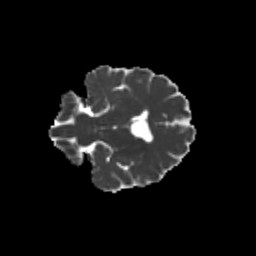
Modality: MD
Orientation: coronal
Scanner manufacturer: siemens
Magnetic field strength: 3 T
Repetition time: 9.2 s
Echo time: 0.084 s